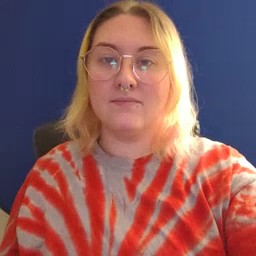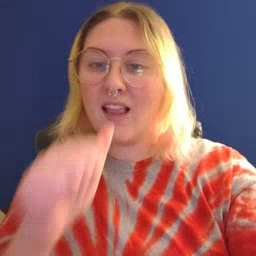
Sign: nuts